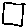
Label: square